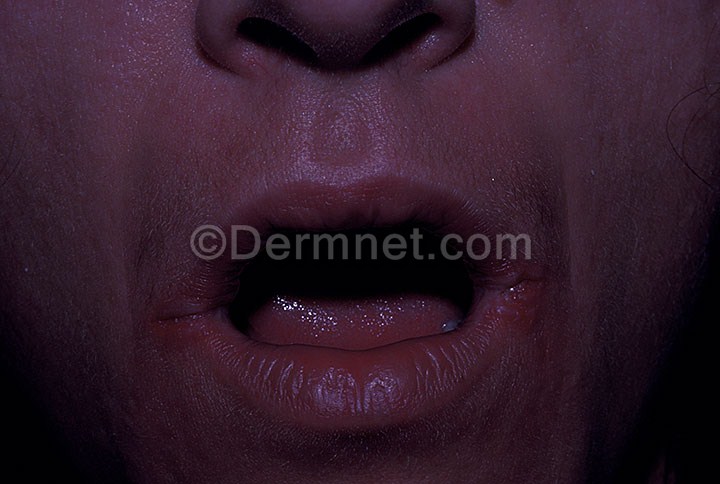
Disease: Tinea Ringworm Candidiasis and other Fungal Infections